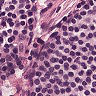
Metastatic tissue present: no